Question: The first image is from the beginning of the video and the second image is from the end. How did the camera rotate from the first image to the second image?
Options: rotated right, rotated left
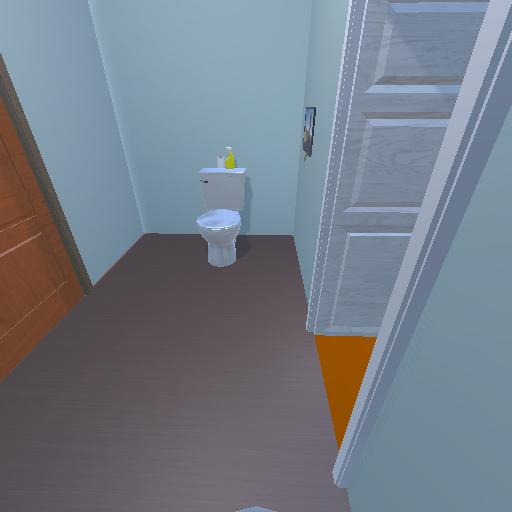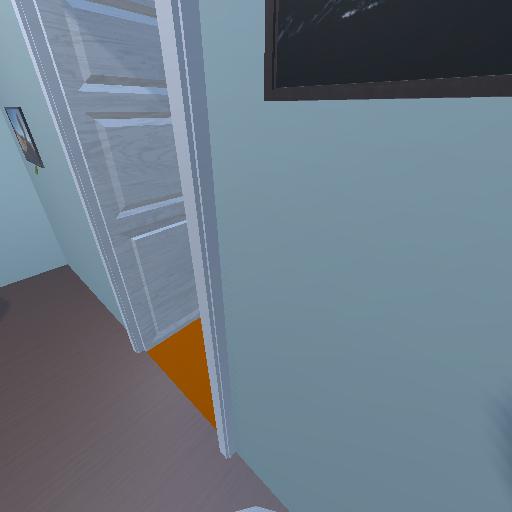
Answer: rotated right